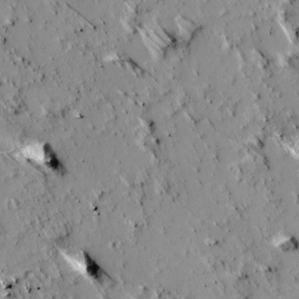
Label: non_frost